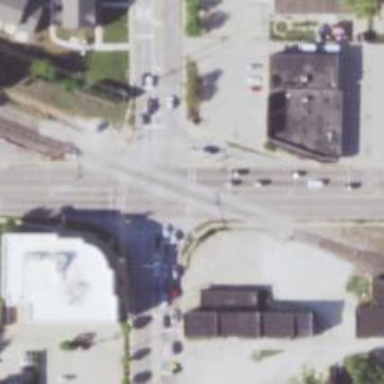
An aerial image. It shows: Marked road crossing with railway crossing.